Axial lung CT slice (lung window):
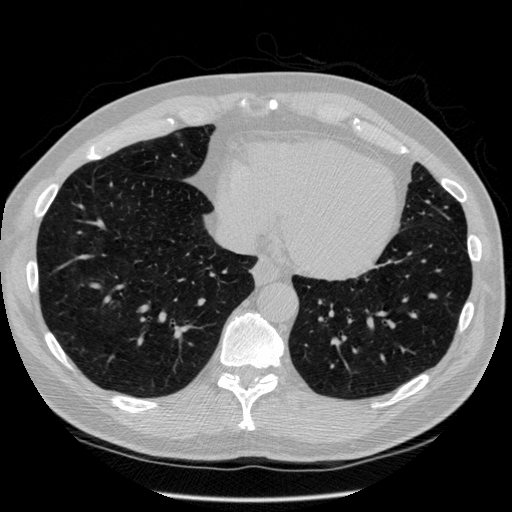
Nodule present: no